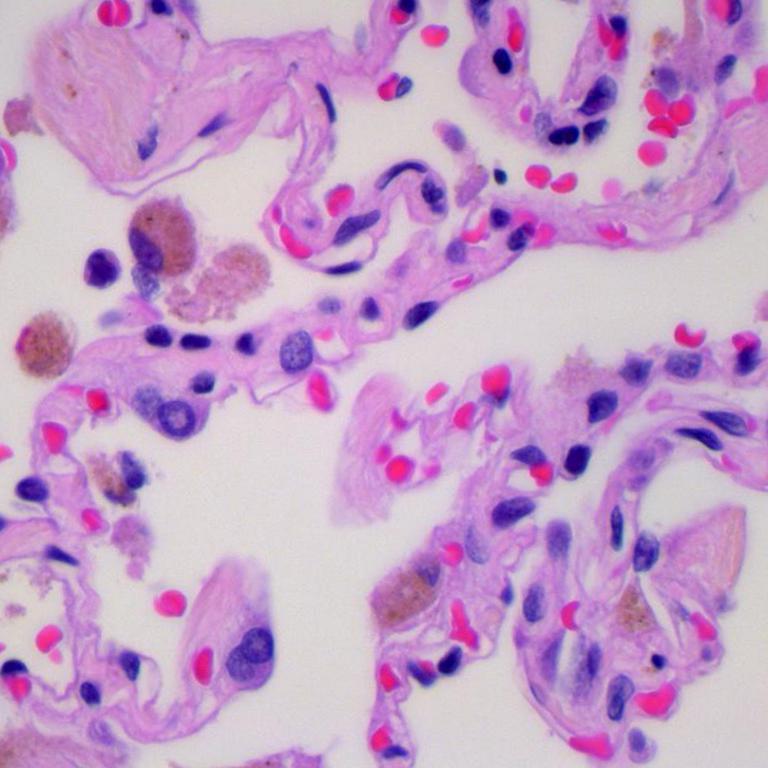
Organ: lung
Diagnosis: benign